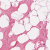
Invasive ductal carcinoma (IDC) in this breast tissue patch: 0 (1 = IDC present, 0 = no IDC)